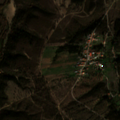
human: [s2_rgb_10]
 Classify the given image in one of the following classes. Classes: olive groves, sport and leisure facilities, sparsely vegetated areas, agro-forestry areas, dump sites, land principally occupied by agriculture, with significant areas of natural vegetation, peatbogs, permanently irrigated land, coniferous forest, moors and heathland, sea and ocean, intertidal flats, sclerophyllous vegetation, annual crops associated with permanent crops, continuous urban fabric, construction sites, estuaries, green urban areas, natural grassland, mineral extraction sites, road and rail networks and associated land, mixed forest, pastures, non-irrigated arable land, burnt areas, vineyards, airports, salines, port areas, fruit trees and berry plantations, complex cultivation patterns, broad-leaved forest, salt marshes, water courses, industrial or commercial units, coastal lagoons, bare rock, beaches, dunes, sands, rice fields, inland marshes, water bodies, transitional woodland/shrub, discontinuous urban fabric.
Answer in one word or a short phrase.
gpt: complex cultivation patterns, land principally occupied by agriculture, with significant areas of natural vegetation, transitional woodland/shrub